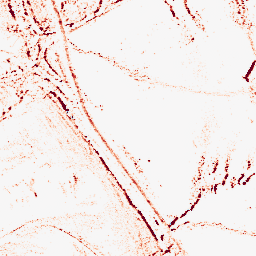
Category: morphological
Decomposition family: morphological_rect
Decomposition parameters: operation: opening
width: 5
height: 3
Upsampling method: quartic
Upsampling parameters: scale: 2
Upsampling scale: 2